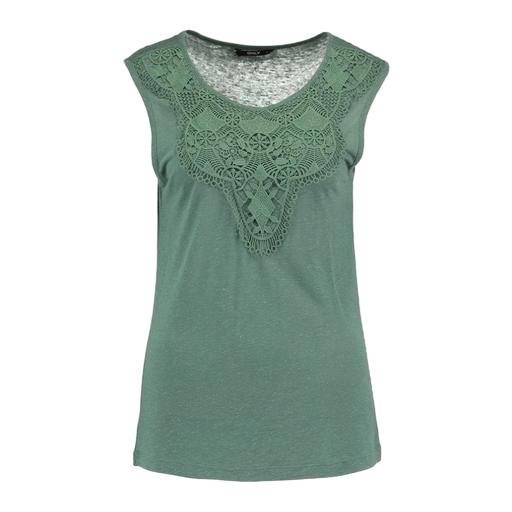
green lace-panel top, lace-yoke t-shirt, sleeveless top lace, white background